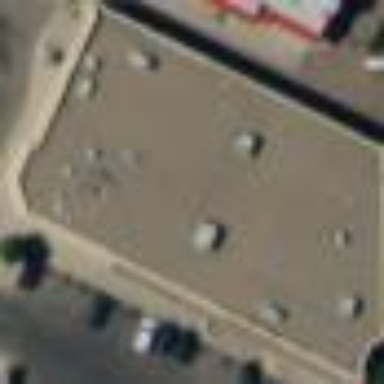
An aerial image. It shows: Building.